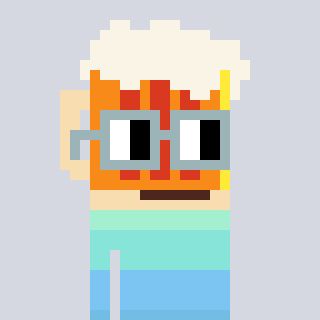
a pixel art character with square dark gray glasses, a beer-shaped head and a foggrey-colored body on a cool background